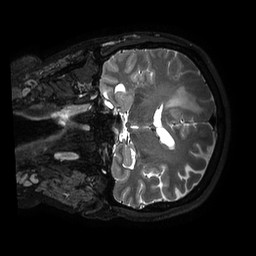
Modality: T2w
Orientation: coronal
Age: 44
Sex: male
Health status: ill
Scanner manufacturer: philips
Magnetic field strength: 3 T
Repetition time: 3.5 s
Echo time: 0.3 s